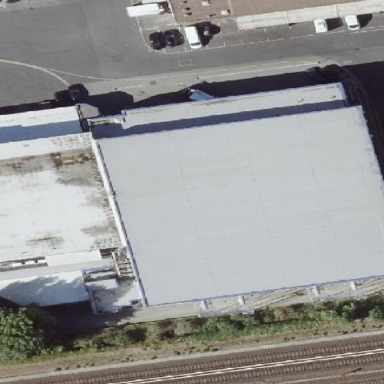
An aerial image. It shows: Warehouse building.